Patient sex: M
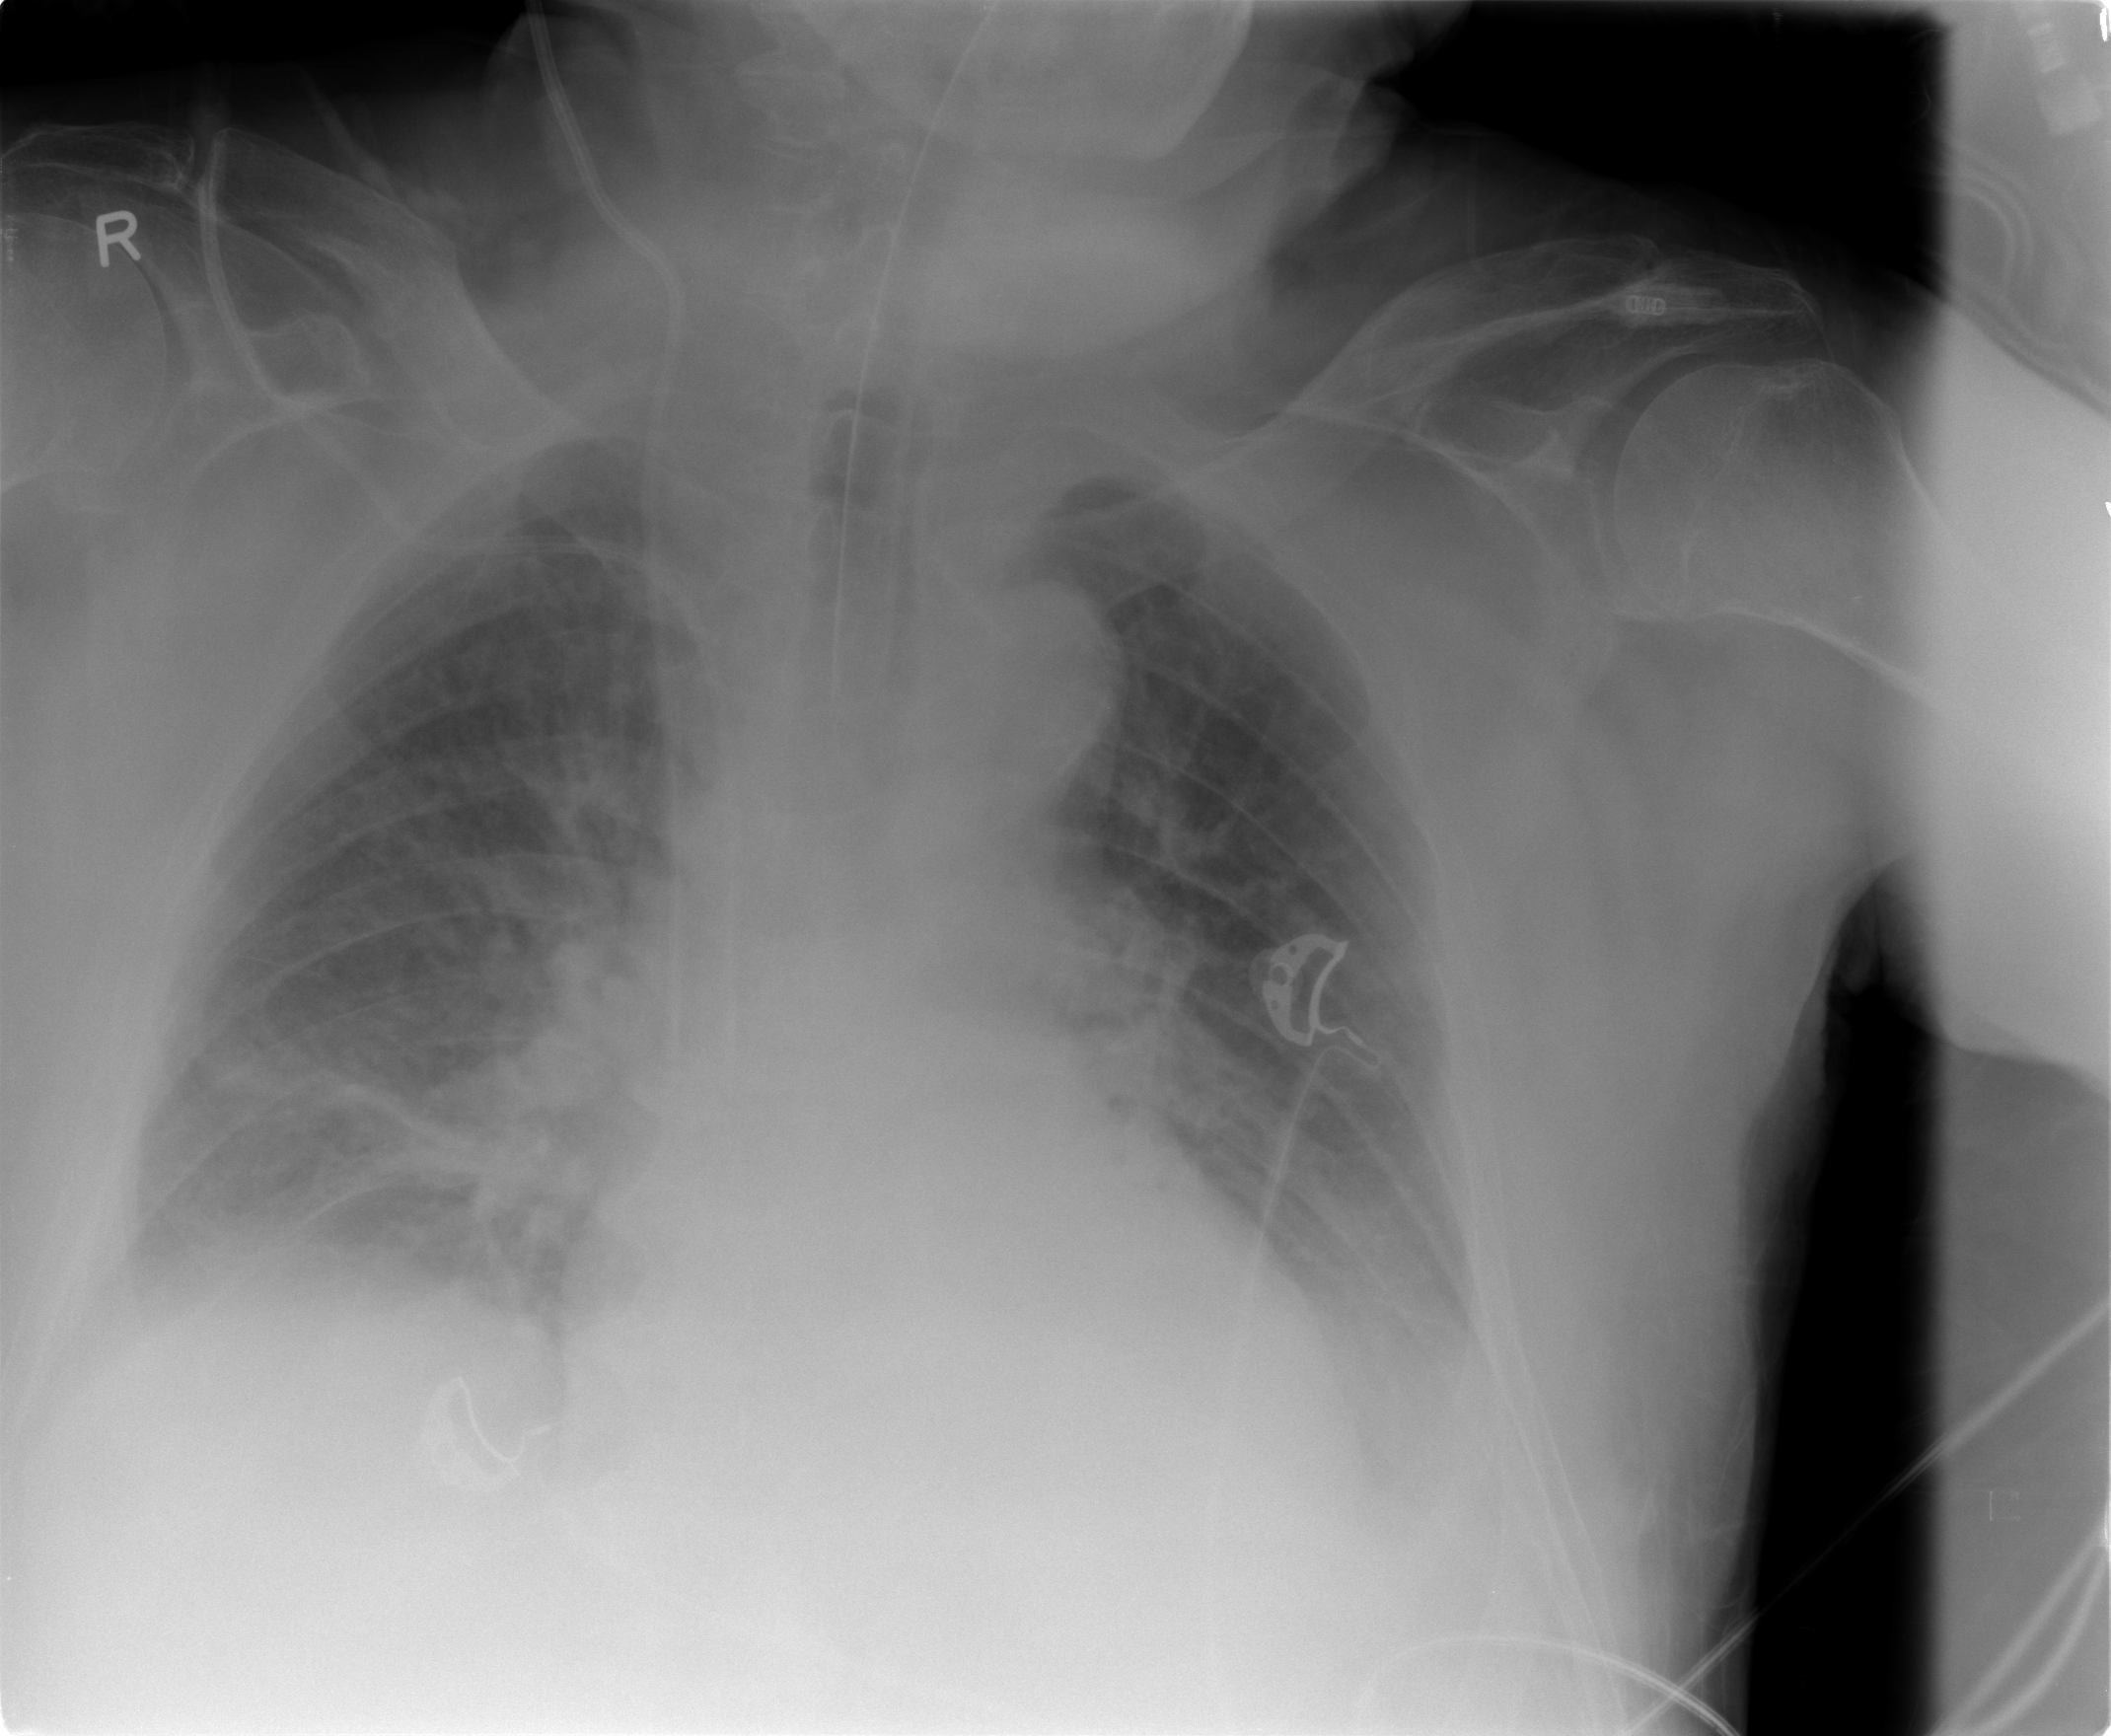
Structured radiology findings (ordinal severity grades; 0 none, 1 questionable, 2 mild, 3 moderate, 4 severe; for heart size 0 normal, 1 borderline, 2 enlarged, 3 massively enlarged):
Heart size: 0
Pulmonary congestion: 3
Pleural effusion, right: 2
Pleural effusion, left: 2
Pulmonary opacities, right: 2
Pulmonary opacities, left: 2
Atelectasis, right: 2
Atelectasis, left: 2